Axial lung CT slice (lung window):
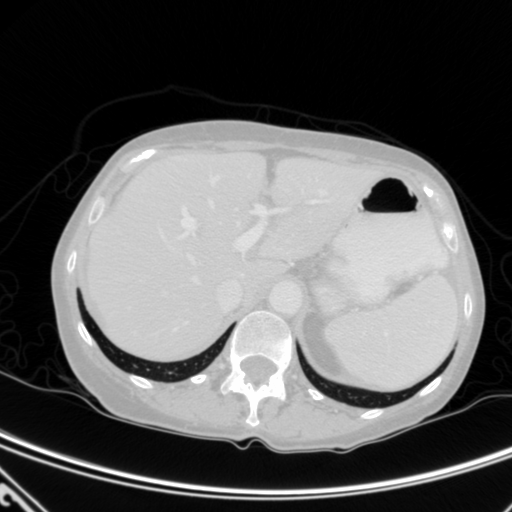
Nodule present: no